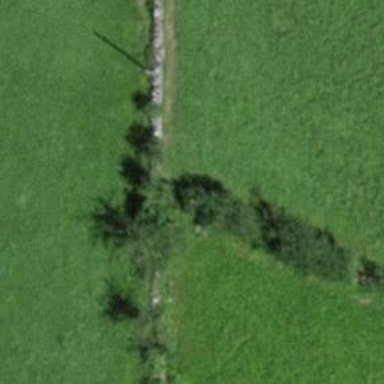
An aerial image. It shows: Wall made of dry stone.